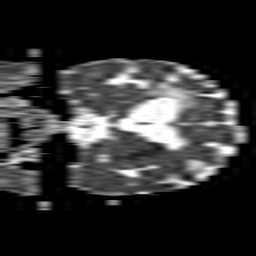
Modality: ADC
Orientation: coronal
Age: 62
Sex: female
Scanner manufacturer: philips
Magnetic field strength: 1.5 T
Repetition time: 3.4 s
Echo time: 0.06899 s